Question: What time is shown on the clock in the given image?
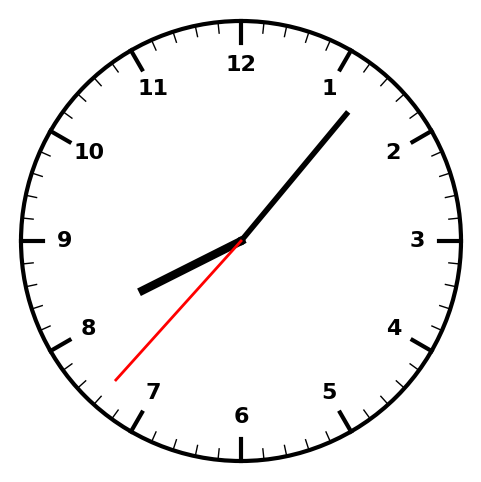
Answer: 08:06:37